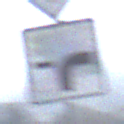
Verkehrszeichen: VerlaufVorfahrtsstrasse9
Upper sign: Vorfahrtsstrasse
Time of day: MorningAfternoon
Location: Outdoor (Suburban)
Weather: Overcast
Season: NotSpecified
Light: Natural